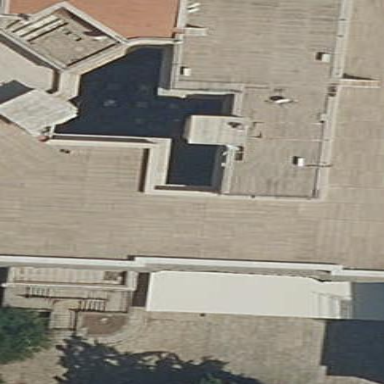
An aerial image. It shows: Part of building.